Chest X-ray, AP view. Patient: 31 years old, sex M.
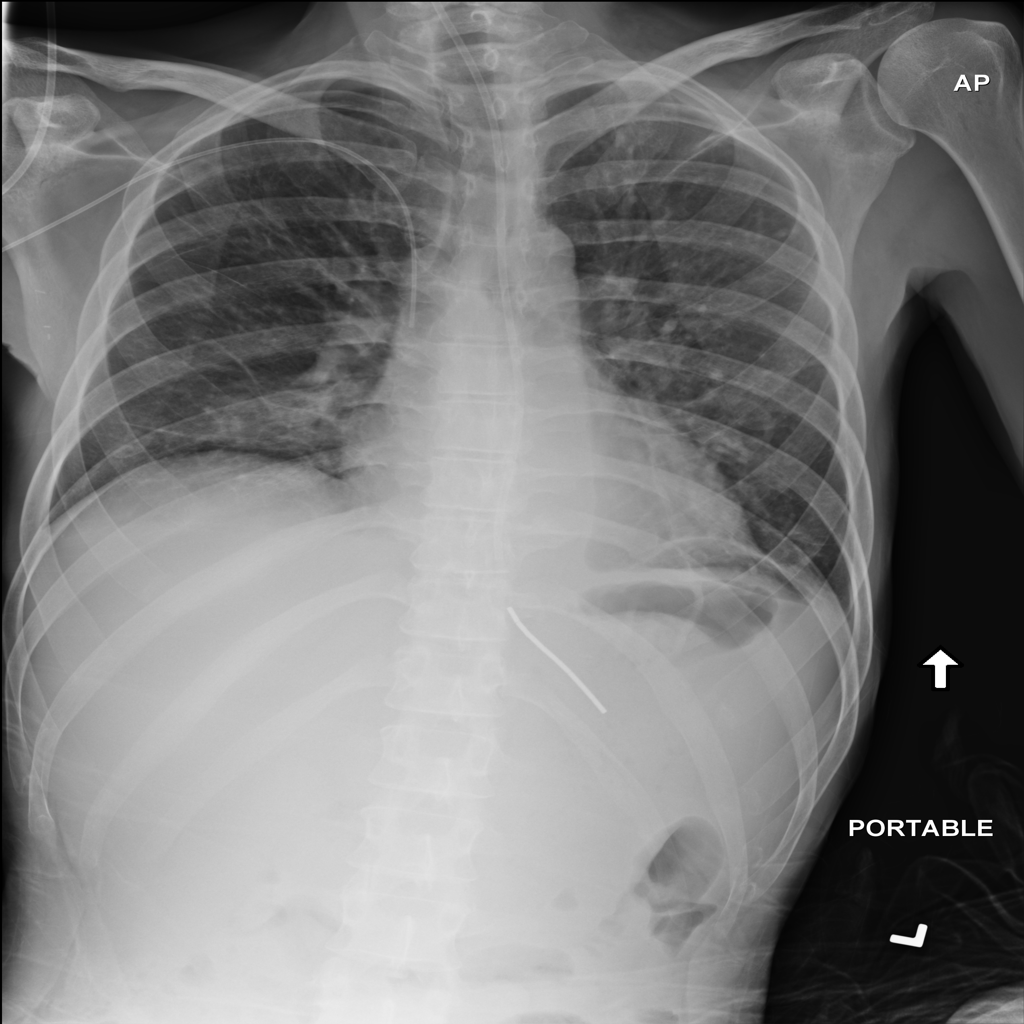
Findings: Atelectasis